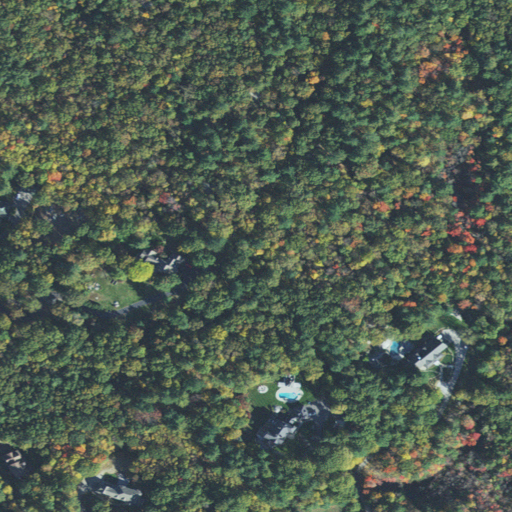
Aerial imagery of mountain in Massachusetts named Beverly Rocks containing mixed forest, evergreen forest, deciduous forest, low intensity development, woody wetlands, and medium intensity development